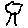
Label: tree